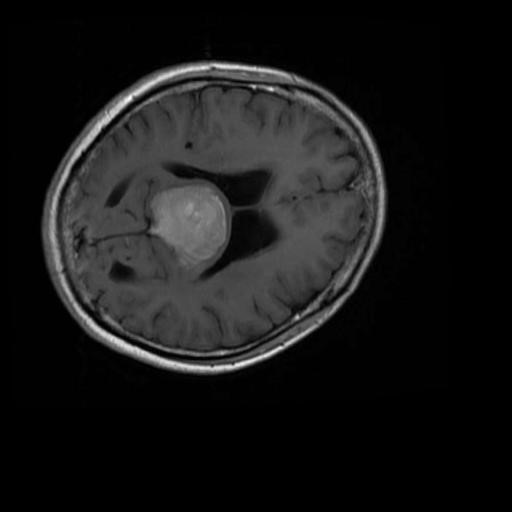
Label: brain_menin